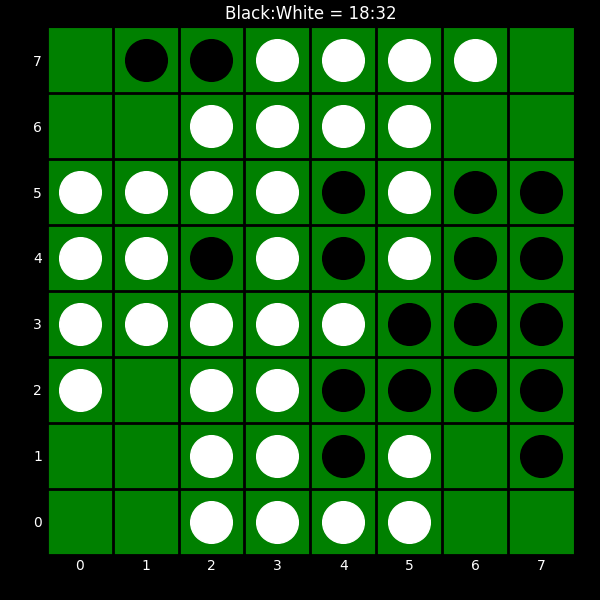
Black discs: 18
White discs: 32